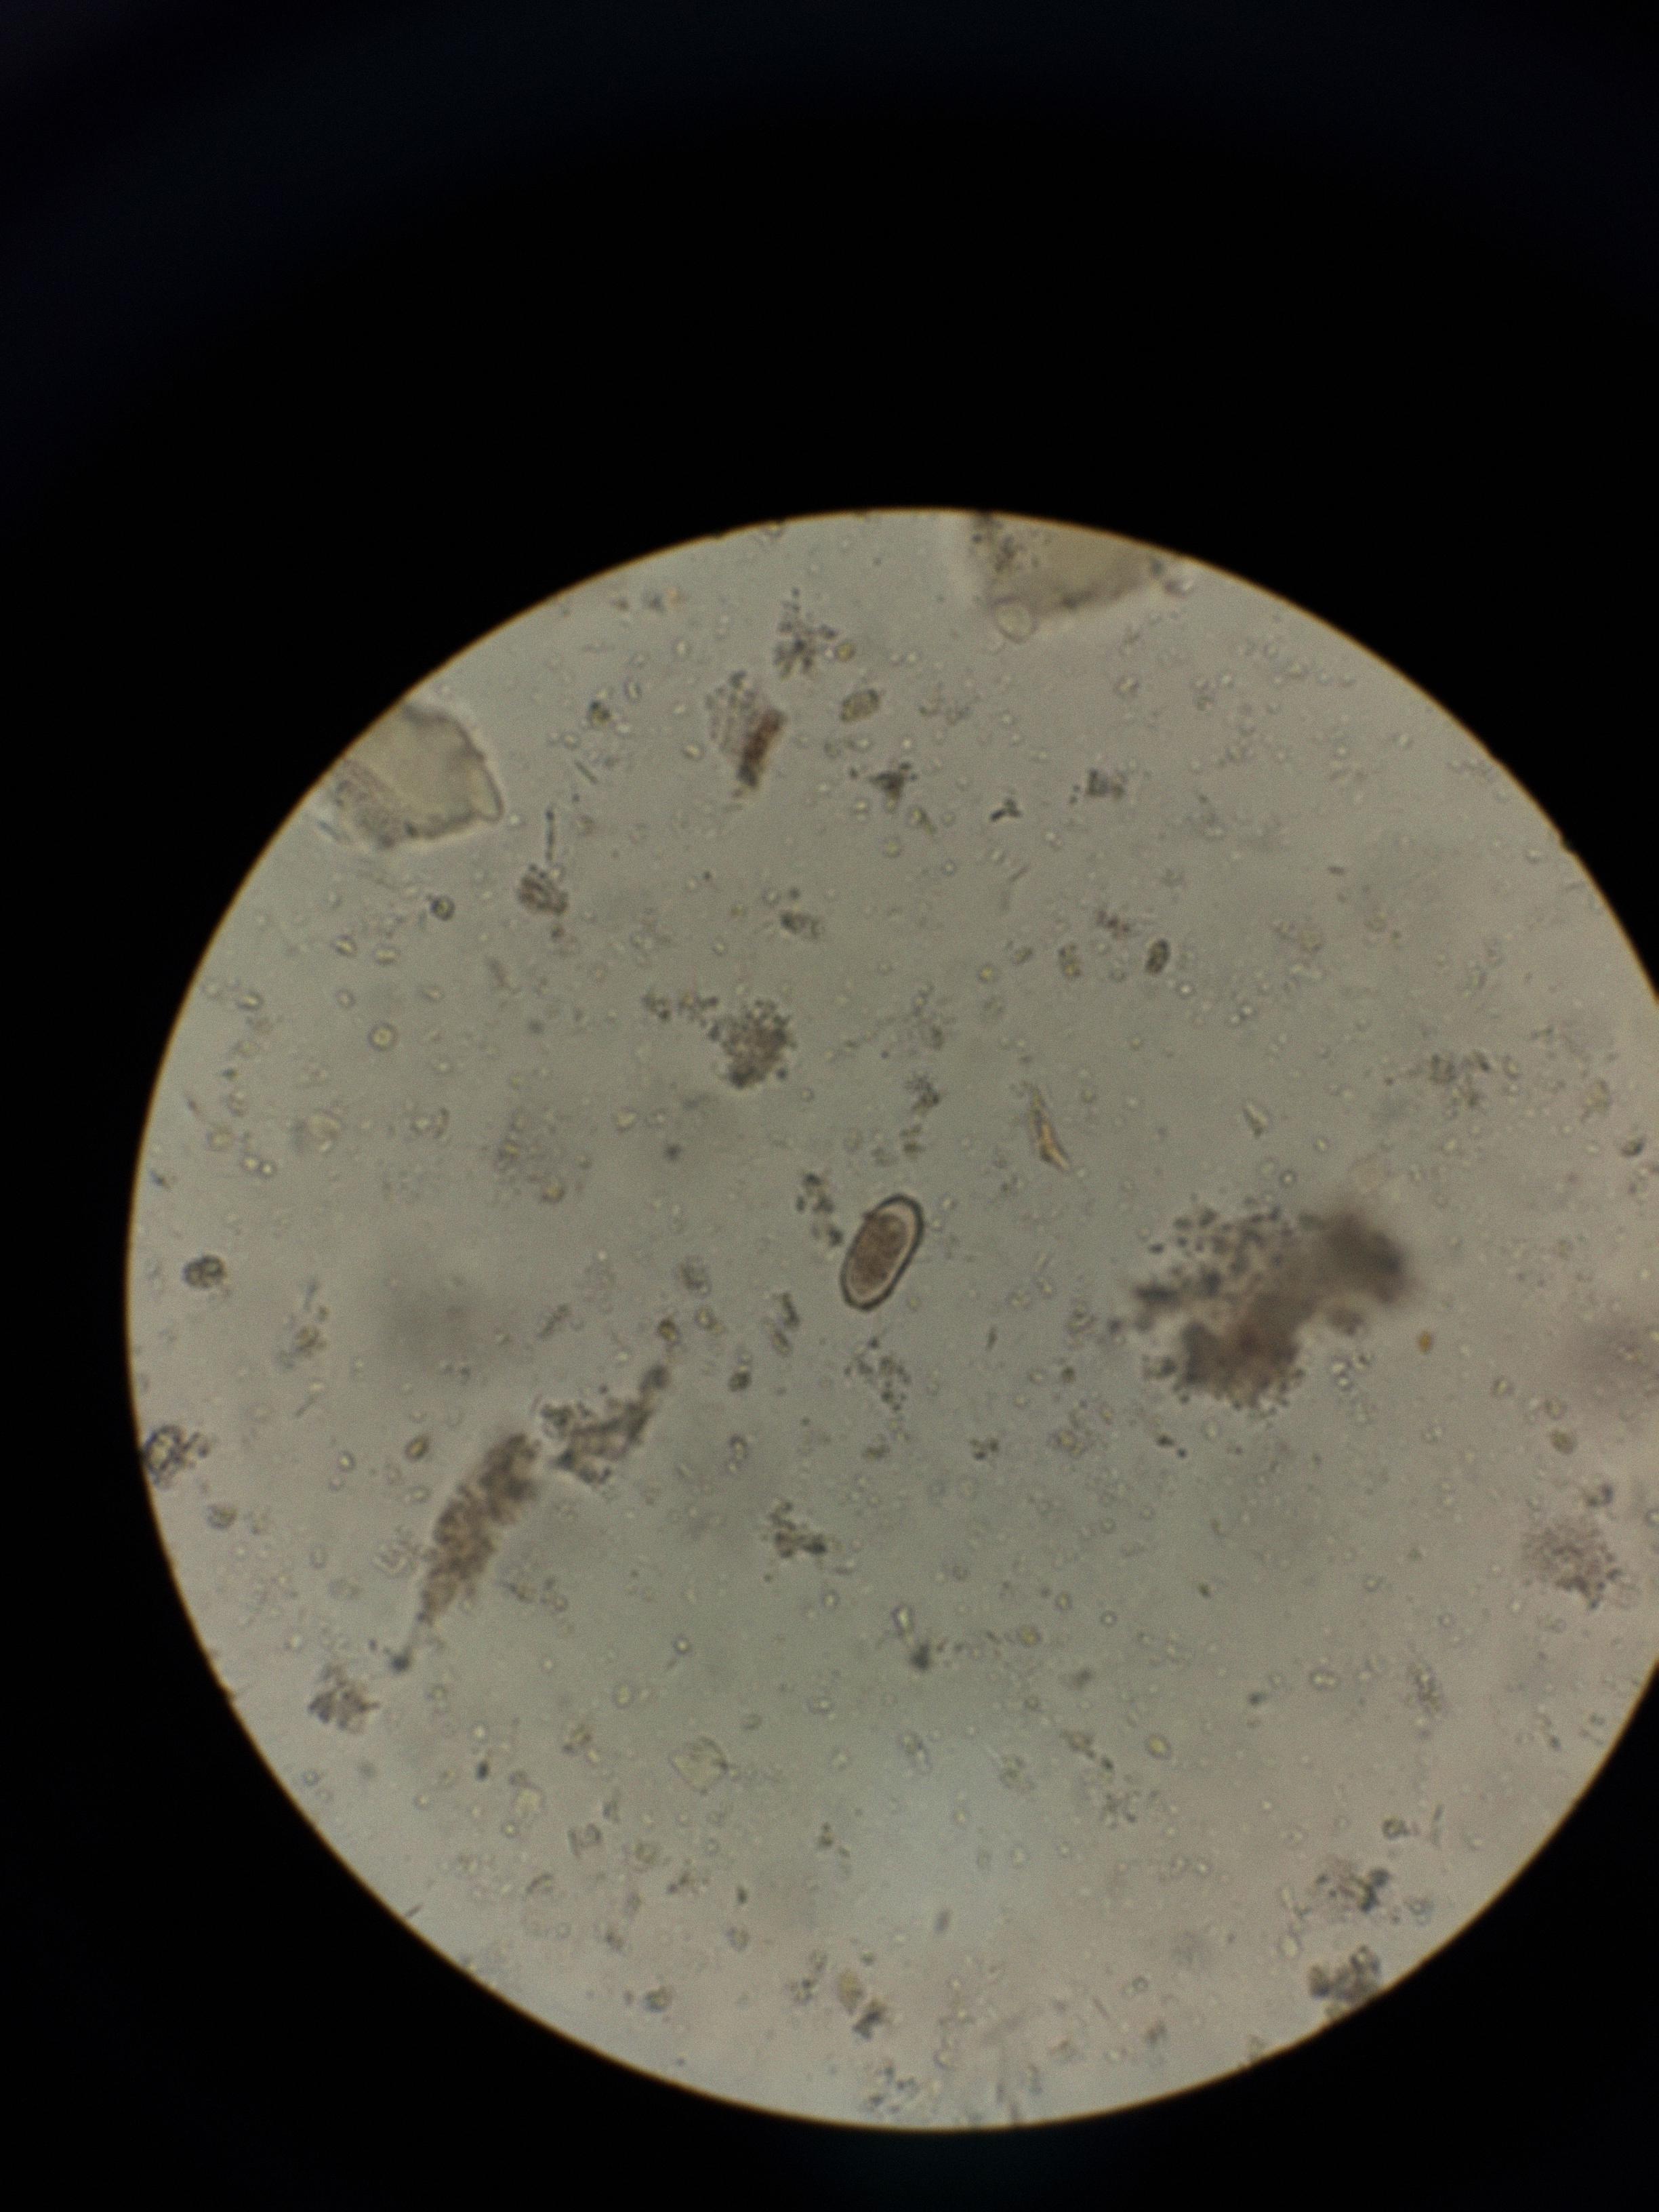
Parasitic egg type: Capillaria philippinensis